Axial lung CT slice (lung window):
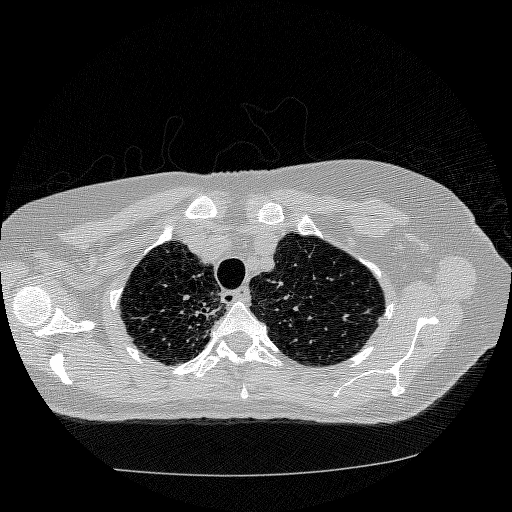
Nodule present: no